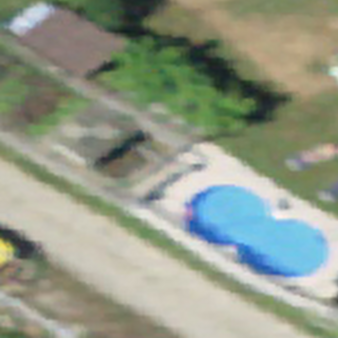
Label: other